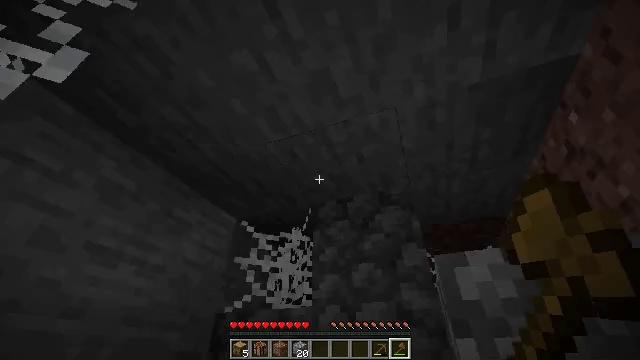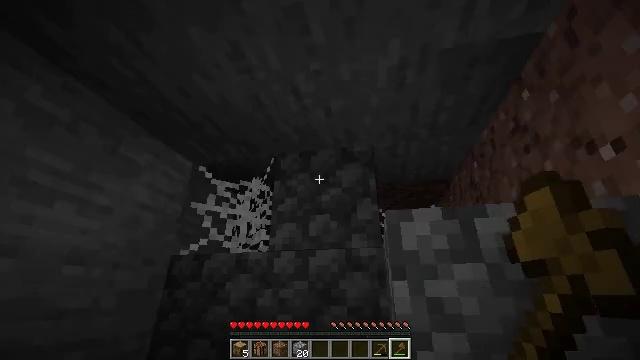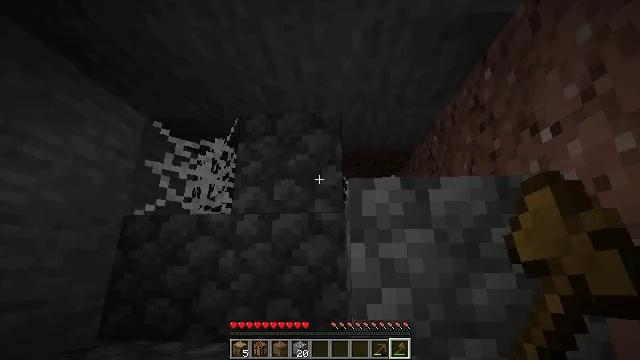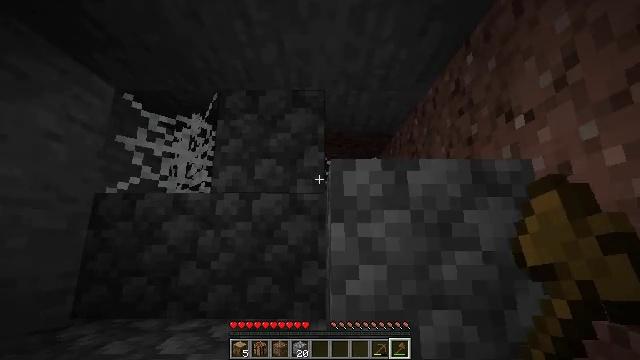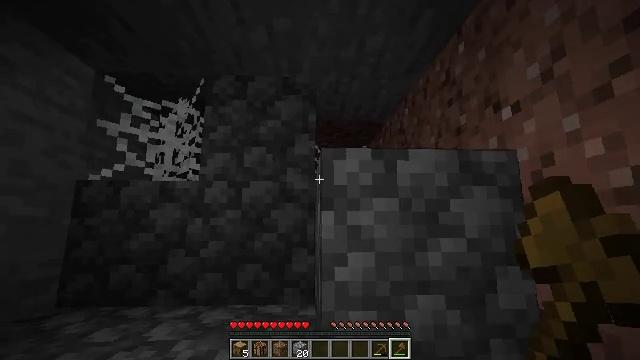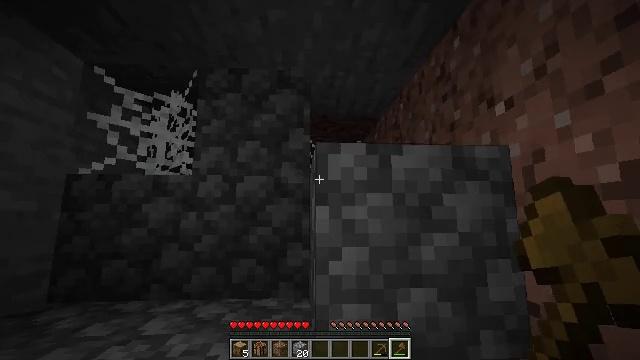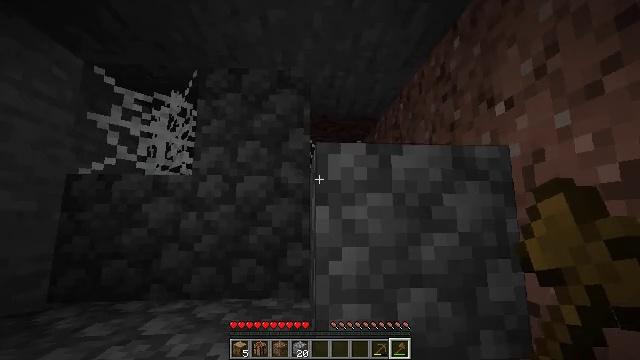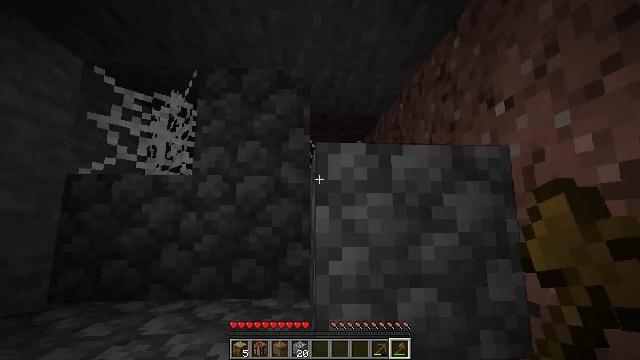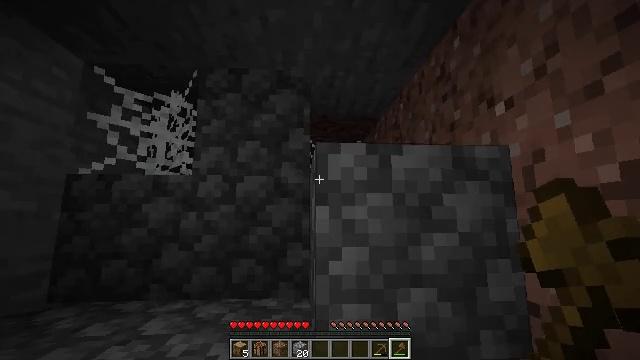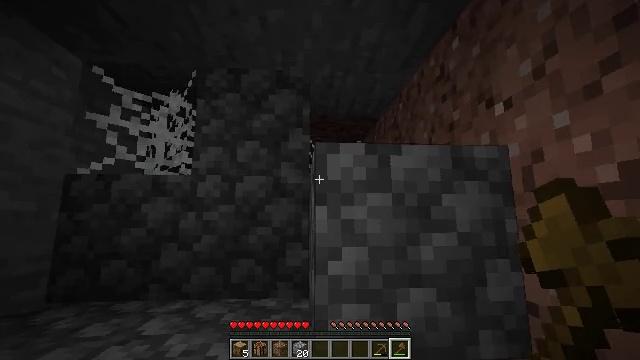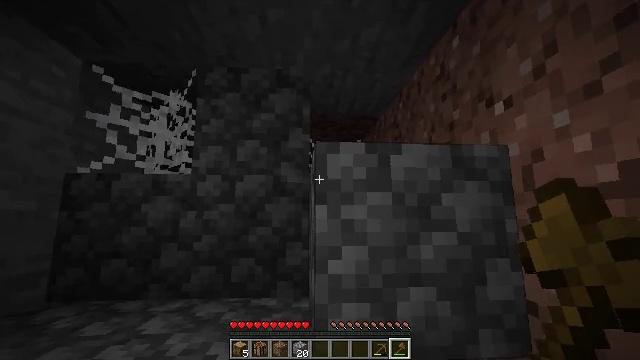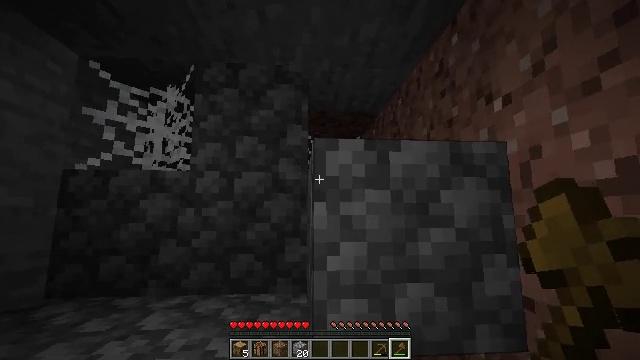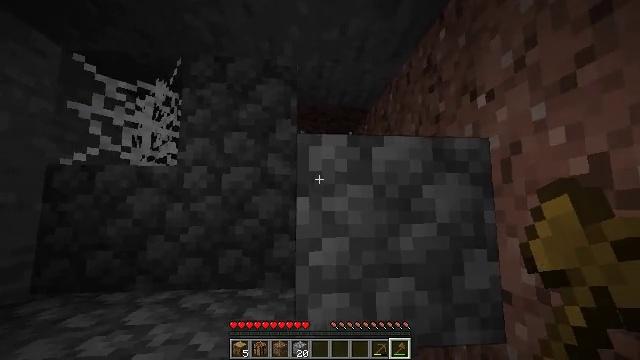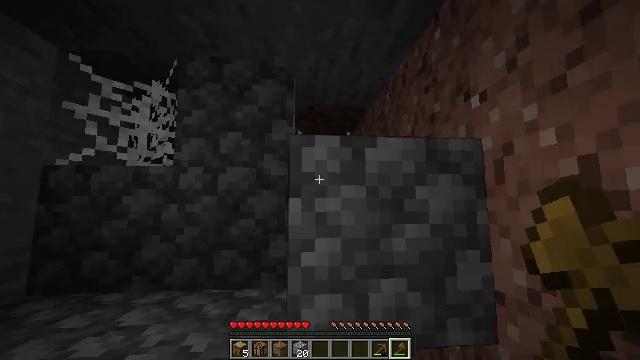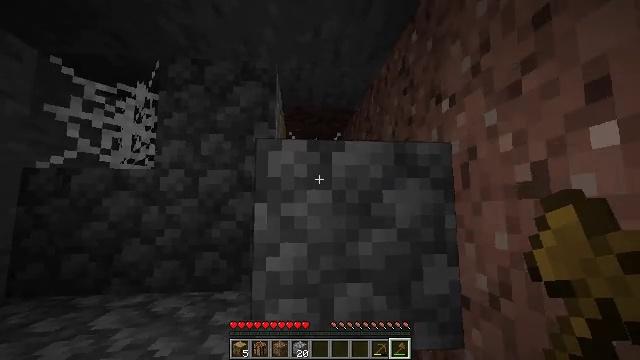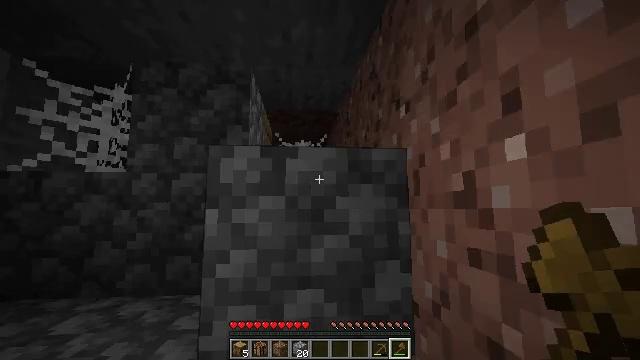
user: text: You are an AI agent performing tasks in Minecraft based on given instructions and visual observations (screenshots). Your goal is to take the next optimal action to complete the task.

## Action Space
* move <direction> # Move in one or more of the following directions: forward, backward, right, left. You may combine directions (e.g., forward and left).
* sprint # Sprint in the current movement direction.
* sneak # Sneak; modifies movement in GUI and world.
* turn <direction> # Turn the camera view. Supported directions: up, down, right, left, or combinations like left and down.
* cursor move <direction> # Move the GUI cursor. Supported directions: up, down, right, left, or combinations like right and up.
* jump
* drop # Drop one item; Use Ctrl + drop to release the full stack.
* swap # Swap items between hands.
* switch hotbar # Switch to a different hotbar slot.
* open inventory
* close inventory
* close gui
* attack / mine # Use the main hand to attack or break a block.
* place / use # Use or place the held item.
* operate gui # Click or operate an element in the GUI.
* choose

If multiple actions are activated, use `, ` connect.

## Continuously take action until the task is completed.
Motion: motion action
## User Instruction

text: Break the cobblestone to create a path.
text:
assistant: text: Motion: turn right and down
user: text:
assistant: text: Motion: turn right and down
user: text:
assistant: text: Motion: turn right and down
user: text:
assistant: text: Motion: turn right and down
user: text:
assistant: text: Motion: turn right and down
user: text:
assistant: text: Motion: no_op
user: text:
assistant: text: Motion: no_op
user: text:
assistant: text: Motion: no_op
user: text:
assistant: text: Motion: no_op
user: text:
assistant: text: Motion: no_op
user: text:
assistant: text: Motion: no_op
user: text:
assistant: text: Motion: move right, turn down
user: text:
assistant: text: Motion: move right
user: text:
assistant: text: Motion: move right
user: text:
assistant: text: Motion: move right
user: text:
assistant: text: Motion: move forward and move right
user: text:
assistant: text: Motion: move forward and move right, turn left and down
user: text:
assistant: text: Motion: move forward, turn left and down
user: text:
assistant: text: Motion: turn left and down
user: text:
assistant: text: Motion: no_op
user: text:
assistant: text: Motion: no_op
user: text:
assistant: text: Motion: move left, turn left and down
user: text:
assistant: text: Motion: move left, turn left
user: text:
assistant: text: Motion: move left
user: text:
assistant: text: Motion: move left
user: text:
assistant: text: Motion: move left
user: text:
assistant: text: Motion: move left
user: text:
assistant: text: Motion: move left
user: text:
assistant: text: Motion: no_op
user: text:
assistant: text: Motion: no_op